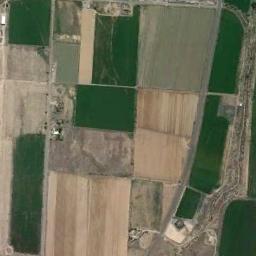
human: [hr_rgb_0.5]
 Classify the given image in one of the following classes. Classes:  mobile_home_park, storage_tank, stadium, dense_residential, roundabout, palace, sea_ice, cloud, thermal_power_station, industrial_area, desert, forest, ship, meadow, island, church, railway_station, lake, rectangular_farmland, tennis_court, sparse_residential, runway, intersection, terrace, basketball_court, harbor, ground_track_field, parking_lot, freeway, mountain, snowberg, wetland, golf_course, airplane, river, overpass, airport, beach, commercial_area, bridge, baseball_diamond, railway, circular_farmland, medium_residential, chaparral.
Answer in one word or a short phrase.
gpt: rectangular_farmland